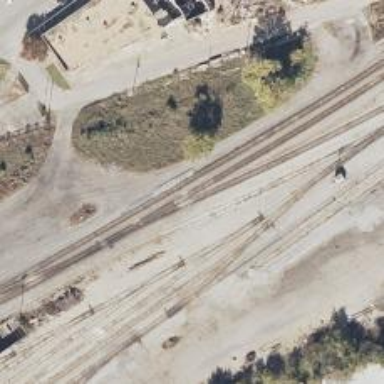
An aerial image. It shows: Railway track.